Interaction volume radius: 5 \u00c5
Interaction volume height: 40 \u00c5
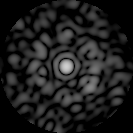
Disorder parameter: 0.8172